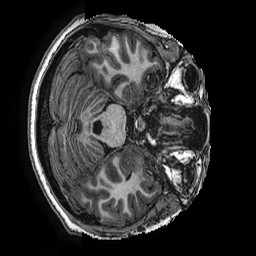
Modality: T1w
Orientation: axial
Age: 17
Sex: female
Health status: ill
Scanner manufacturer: ge
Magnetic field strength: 3 T
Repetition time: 0.00766 s
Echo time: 0.003476 s